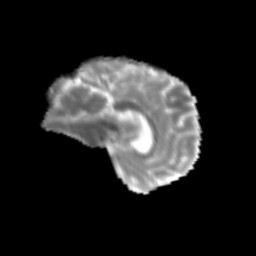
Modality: MD
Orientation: sagittal
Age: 67
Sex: female
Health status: ill
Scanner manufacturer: siemens
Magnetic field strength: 3 T
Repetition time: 8.7 s
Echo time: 0.11 s